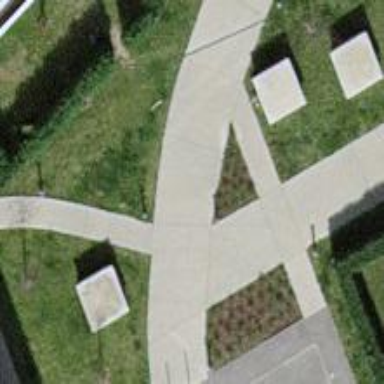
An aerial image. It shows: Footway made of concrete plates.